Aerial crown-view tile of a tropical tree (Barro Colorado Island, Panama), acquired 20250414:
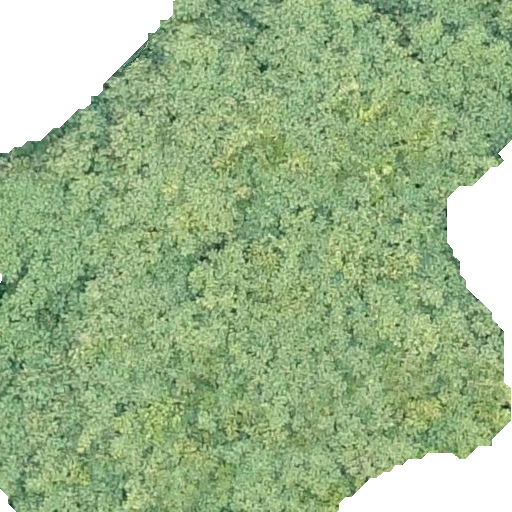
Species: Tachigali panamensis
GBIF accepted scientific name: Tachigali panamensis
Crown area: 398.591 m²